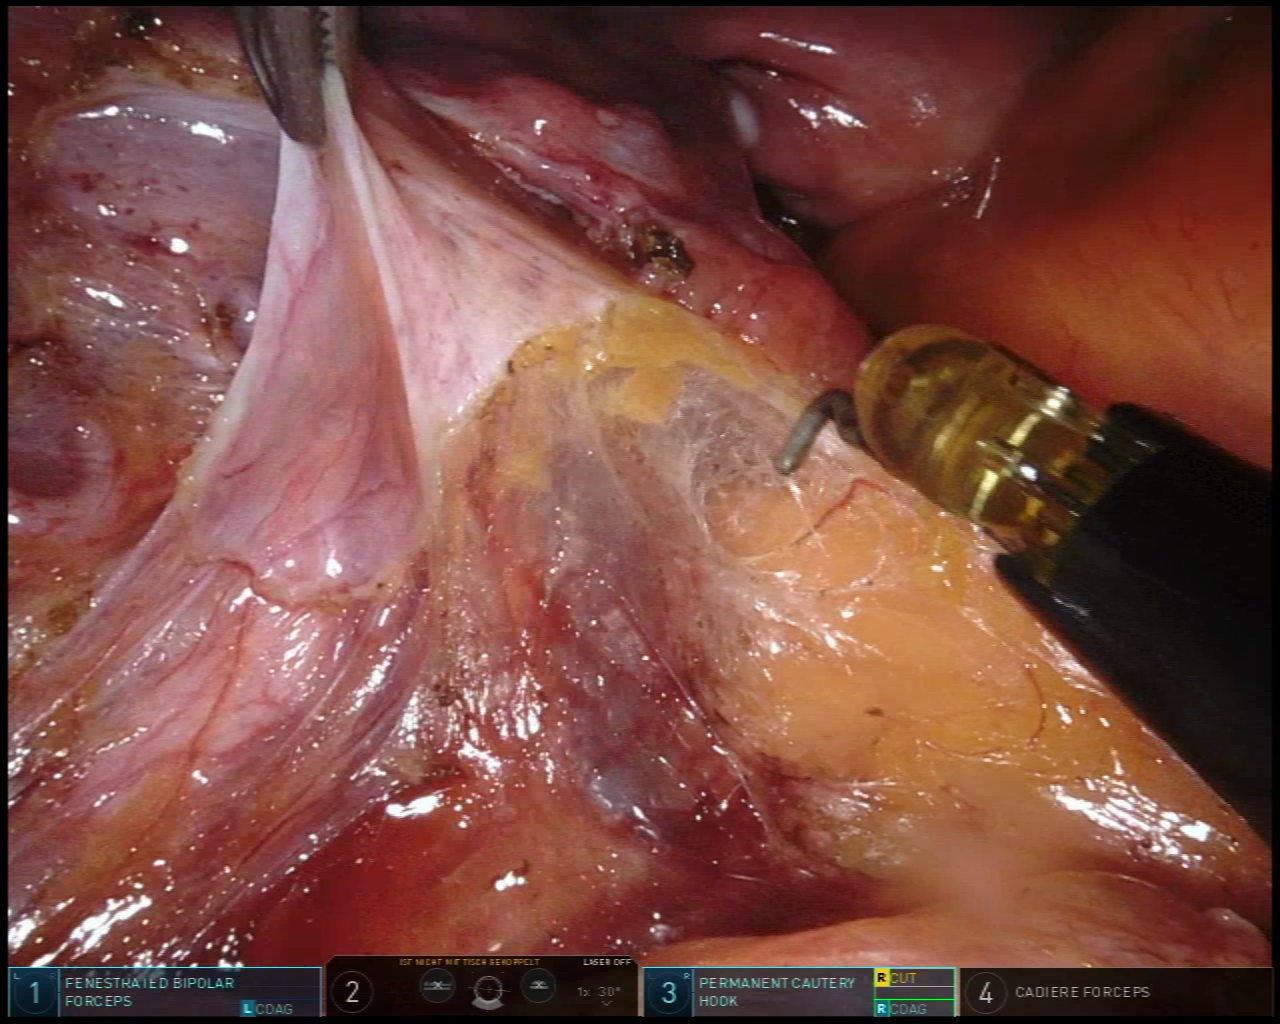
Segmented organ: ureter
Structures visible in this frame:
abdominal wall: no
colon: no
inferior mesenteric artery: no
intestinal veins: no
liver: no
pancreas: no
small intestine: no
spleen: no
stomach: no
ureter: yes
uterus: yes
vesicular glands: no